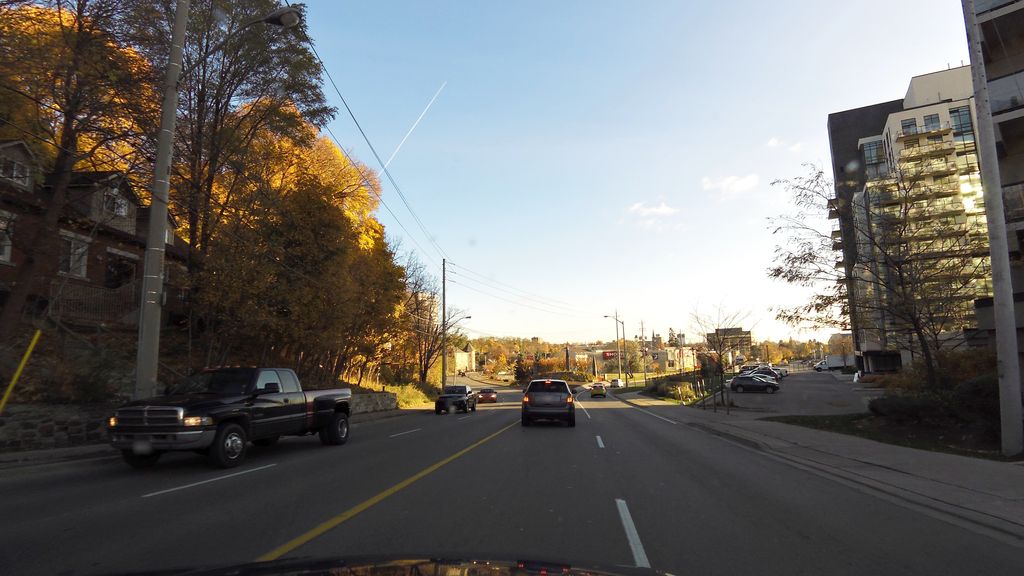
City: kitchener-waterloo